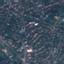
Land use / land cover: Residential